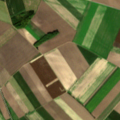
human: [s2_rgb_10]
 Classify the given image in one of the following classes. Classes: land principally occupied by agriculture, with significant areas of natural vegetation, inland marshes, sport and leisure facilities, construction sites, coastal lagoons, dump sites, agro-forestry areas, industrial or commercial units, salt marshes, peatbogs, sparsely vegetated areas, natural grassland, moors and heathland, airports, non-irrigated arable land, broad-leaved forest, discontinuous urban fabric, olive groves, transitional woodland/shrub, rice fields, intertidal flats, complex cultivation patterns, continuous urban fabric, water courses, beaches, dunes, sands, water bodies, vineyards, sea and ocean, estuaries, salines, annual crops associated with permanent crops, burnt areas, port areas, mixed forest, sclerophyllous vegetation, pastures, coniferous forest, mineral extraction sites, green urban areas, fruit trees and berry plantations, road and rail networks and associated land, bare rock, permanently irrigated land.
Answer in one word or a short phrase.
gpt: non-irrigated arable land